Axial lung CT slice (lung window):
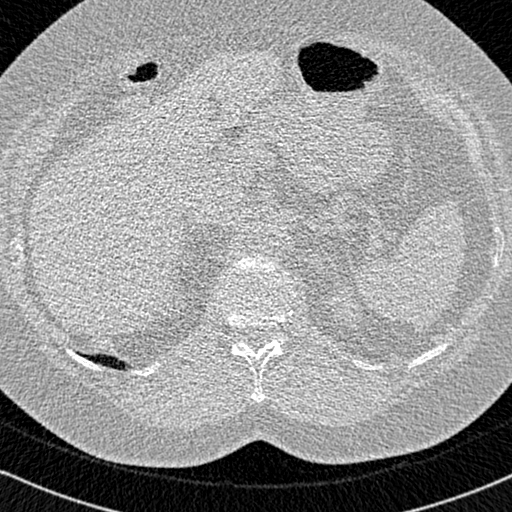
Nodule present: no